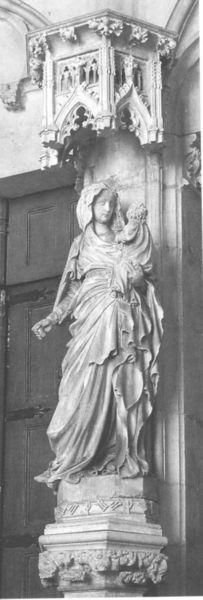
Titel: Kirchenportal mit Skulptur
Künstler: Claus Sluter
Standort: Dijon, Kartause von Champmol (EU - F)
Schlagwörter: hand, frau, kleid, säule, tür, schleier, tuch, wand, arm, falten, gesicht, sockel, stein, hände, kirche, figur, gewand, kind, gotik, skulptur, statue, lächeln, füße, baby, kopftuch, ornamente, tor, foto, schwarzweiß, kapitell, portal, gotisch, christus, jesus, baldachin, heilige, basis, maria, madonna, heiland, ikone, staue, gottesmutter, jesuskind, gesprenge, akulptur